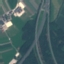
Land use / land cover: Highway